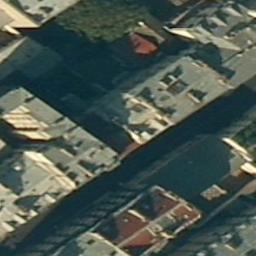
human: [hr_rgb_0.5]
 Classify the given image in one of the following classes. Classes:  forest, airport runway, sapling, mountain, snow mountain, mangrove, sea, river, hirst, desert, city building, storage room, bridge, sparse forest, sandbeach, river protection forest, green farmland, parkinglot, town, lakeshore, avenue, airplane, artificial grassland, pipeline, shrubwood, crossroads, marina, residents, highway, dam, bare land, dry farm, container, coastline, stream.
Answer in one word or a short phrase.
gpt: city building